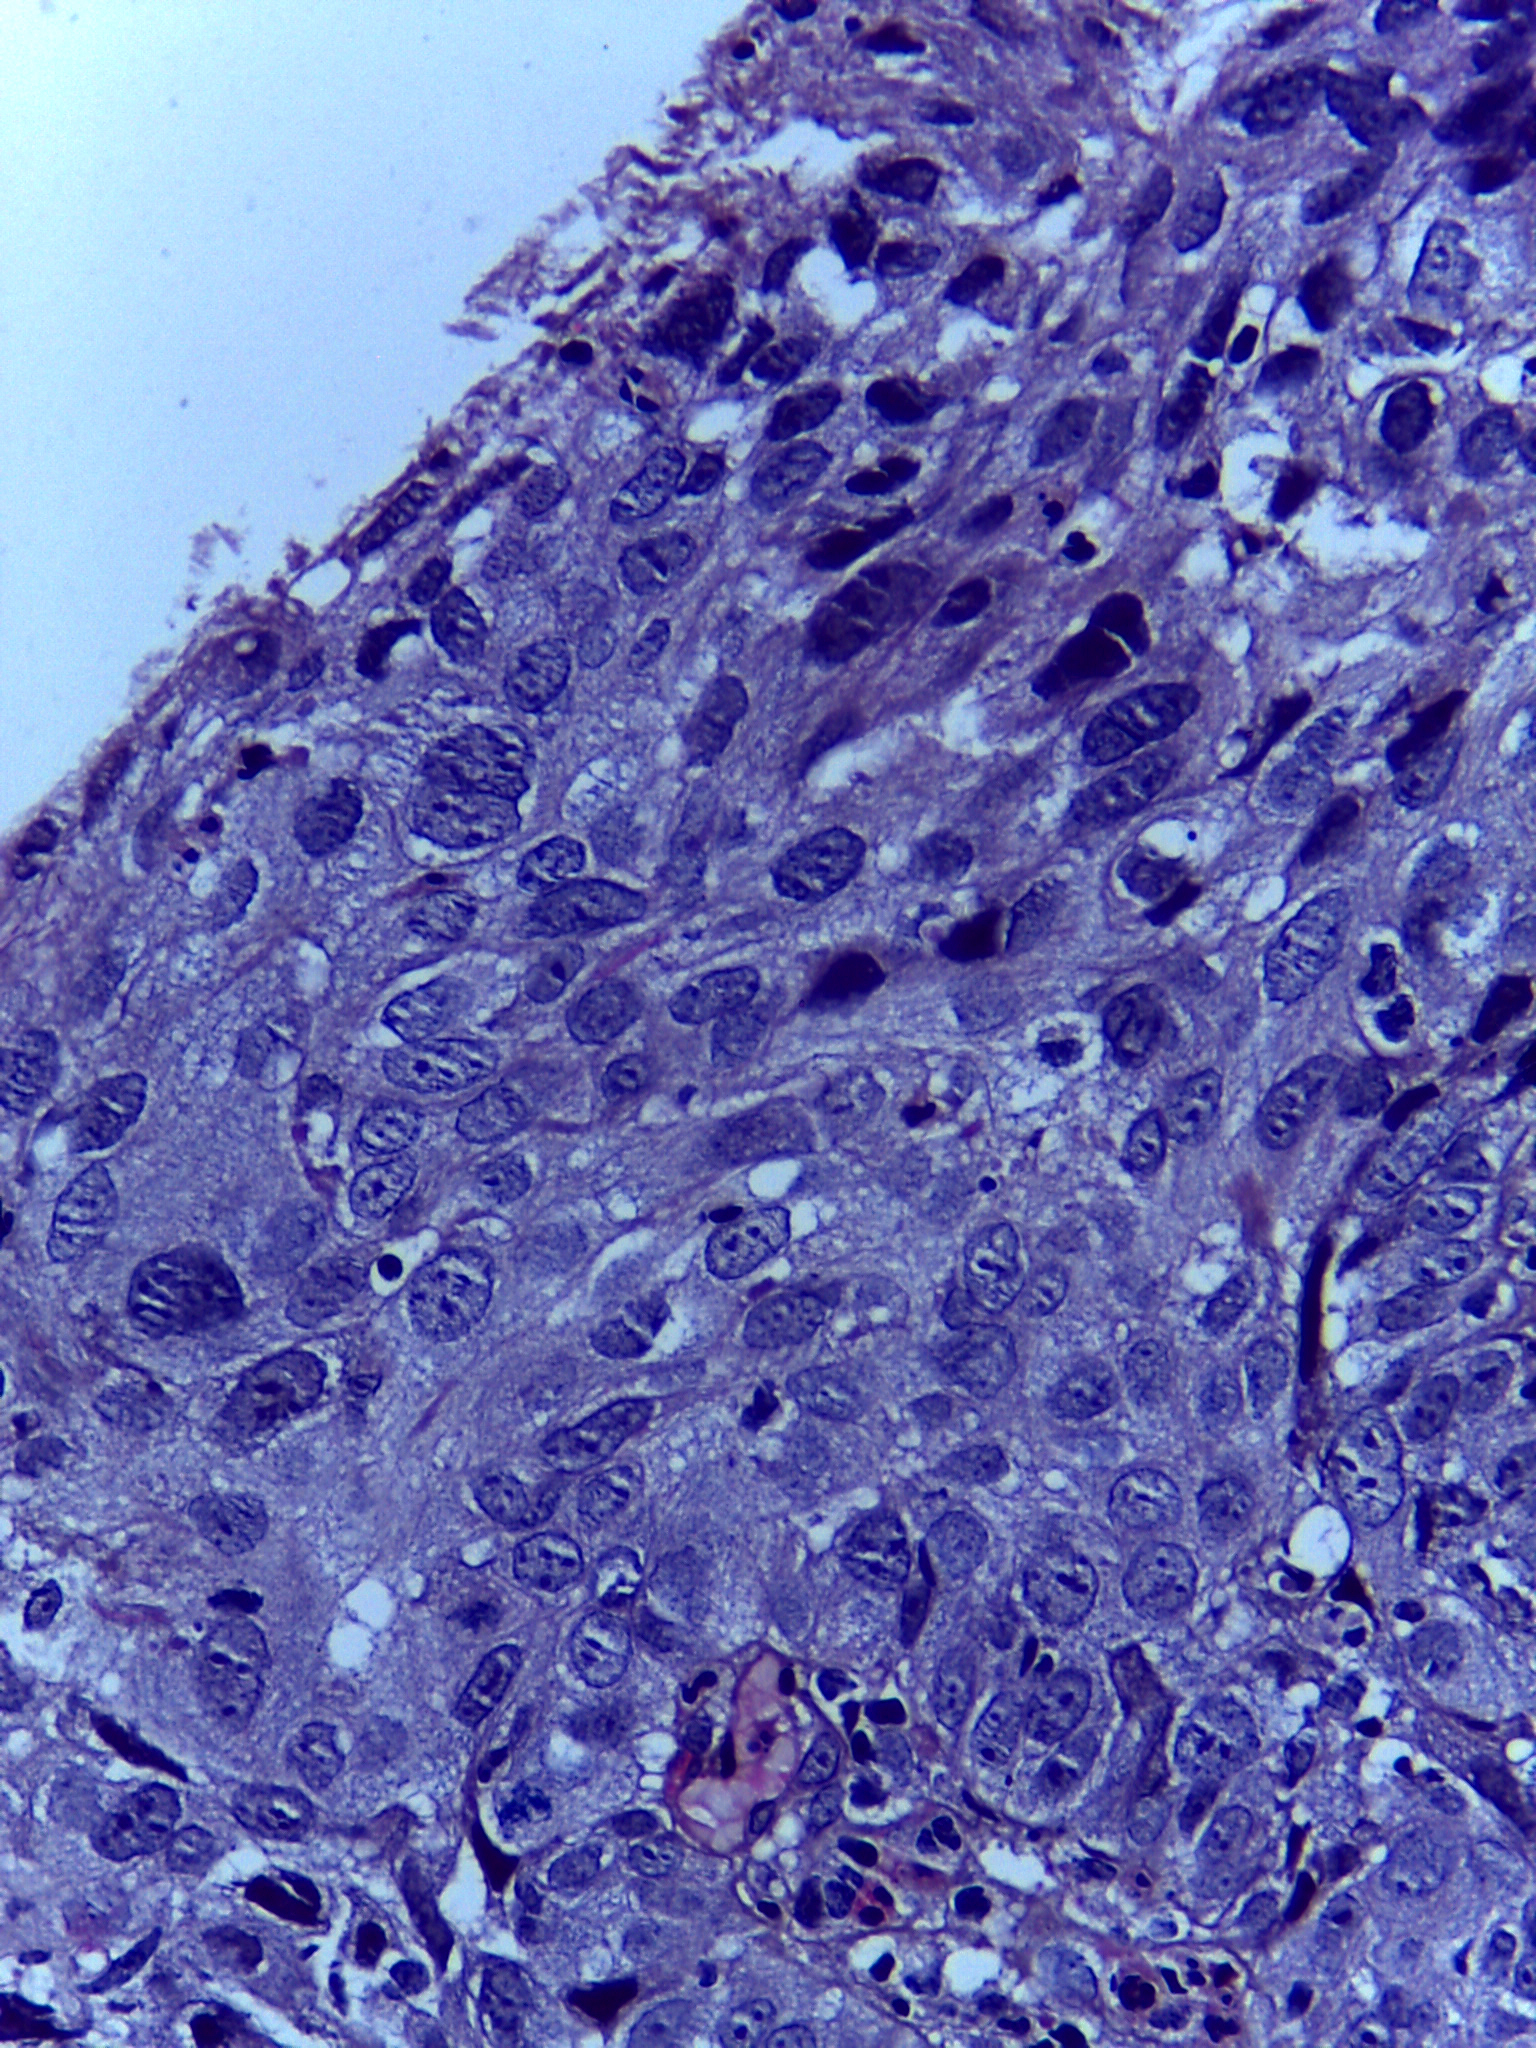
Diagnosis: OSCC